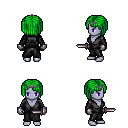
a pixel art fantasy rpg character, female body template, dark elf, purple skin, gray robe, gold greaves, green pageboy hairstyle, iron tiara, metal gloves, dagger, four views (front, back, left, right), 2x2 character sprite sheet, small pixel art, hard edges, no anti-aliasing